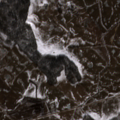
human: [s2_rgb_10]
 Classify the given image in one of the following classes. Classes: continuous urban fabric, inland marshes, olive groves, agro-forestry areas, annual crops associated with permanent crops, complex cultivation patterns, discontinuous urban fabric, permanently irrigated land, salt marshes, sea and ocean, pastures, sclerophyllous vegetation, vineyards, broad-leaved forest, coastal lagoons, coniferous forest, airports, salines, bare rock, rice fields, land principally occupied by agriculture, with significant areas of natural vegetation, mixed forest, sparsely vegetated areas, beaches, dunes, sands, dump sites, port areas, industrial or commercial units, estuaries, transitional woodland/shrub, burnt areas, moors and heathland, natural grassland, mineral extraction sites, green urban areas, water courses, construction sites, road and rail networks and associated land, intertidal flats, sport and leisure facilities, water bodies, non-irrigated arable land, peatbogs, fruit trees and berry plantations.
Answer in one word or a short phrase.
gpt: pastures, land principally occupied by agriculture, with significant areas of natural vegetation, broad-leaved forest, mixed forest